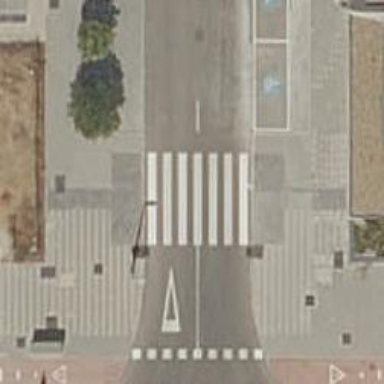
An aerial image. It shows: Uncontrolled crossing on the road.